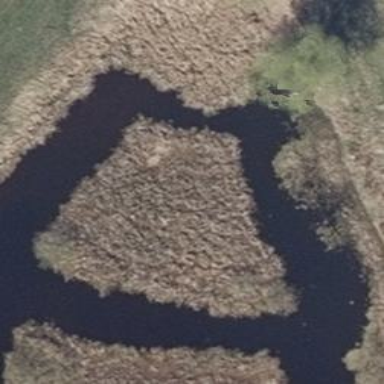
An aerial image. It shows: Wetland area.